Field crop: maize
Growth stage: 2
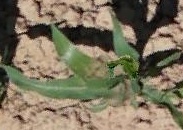
Species: maize